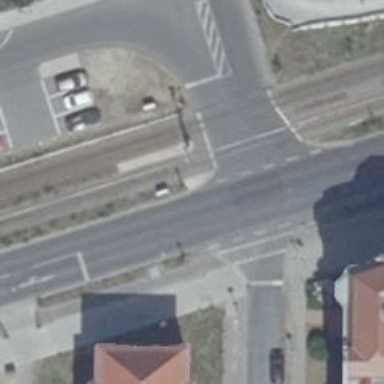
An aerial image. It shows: Level crossing on the railway with lights.